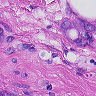
Metastatic tissue present: yes